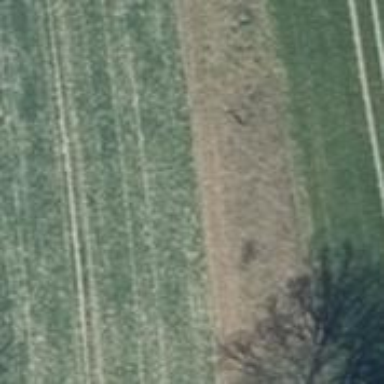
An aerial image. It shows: Area covered with grass.